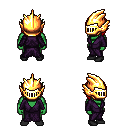
a pixel art fantasy rpg character, male body template, orc, green skin, purple robe, magenta pants, red pageboy hairstyle, gold helm, black shoes, four views (front, back, left, right), 2x2 character sprite sheet, small pixel art, hard edges, no anti-aliasing